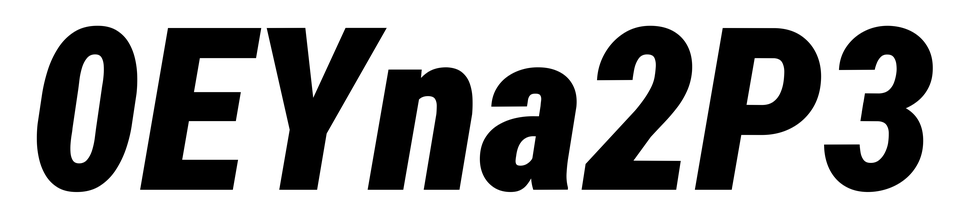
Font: Roboto-Italic_Condensed_Black_Italic